Field crop: maize
Growth stage: 2
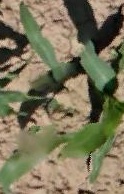
Species: maize